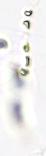
Label: Phaeocystis